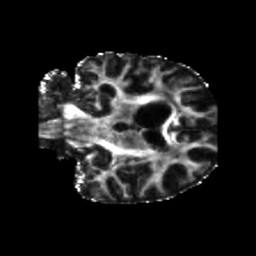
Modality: FA
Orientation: coronal
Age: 75
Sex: female
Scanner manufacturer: siemens
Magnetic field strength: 3 T
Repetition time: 5.25 s
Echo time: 0.08 s